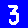
Digit: 3